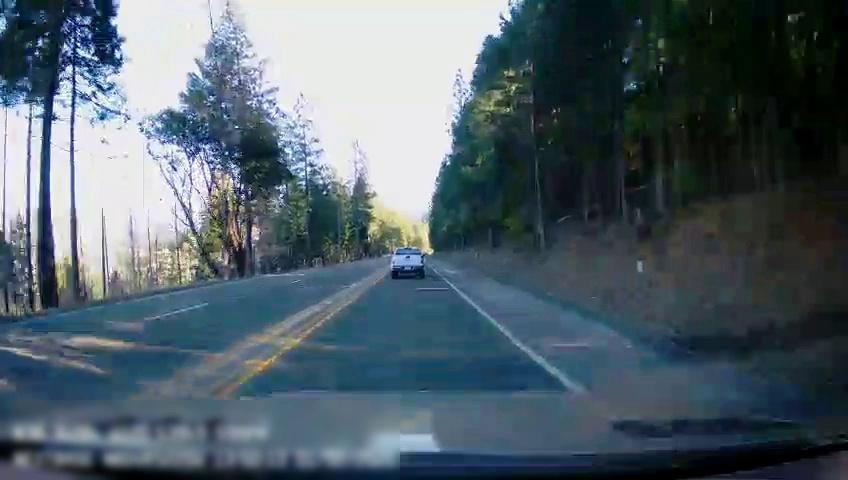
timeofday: Day
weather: Sunny
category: Drivable Space
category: Vehicles | Truck
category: Lanes | Alternate Lane
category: Lanes | Current Lane
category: Lanes | Current Lane
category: Lanes | Opposite Lane
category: Lanes | Opposite Lane